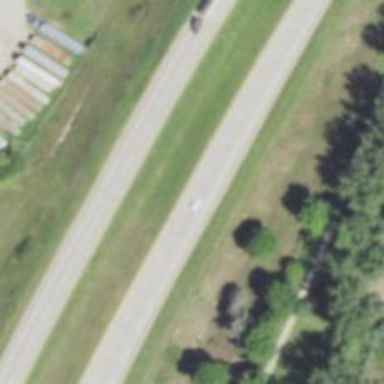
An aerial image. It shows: Trunk highway with expressway features.